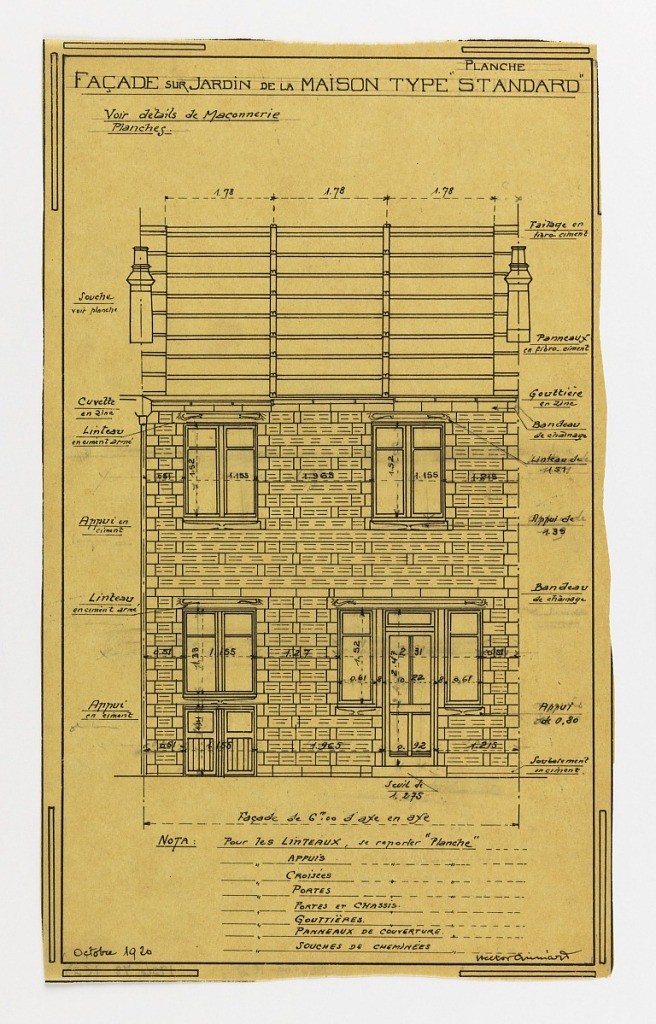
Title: Design for a Mass-Operational House Designed by Hector Guimard, Facade Facing the Garden
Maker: Hector Guimard, French, 1867–1942
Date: October 1920
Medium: Pen and black ink, graphite on tracing paper
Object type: Drawing
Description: Design for a mass-operational house by Guimard. This design depicts the elevation of the facade facing the garden